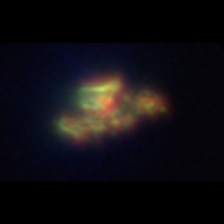
Taxon: Unknown_detritus
Group: Unknown